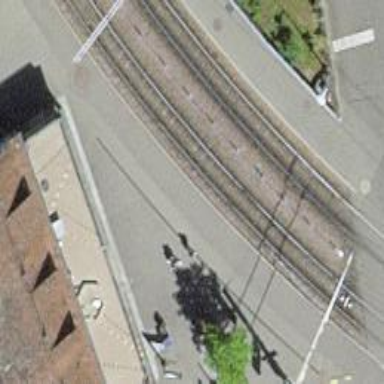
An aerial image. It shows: Tram stop with public transport stop position for trams.